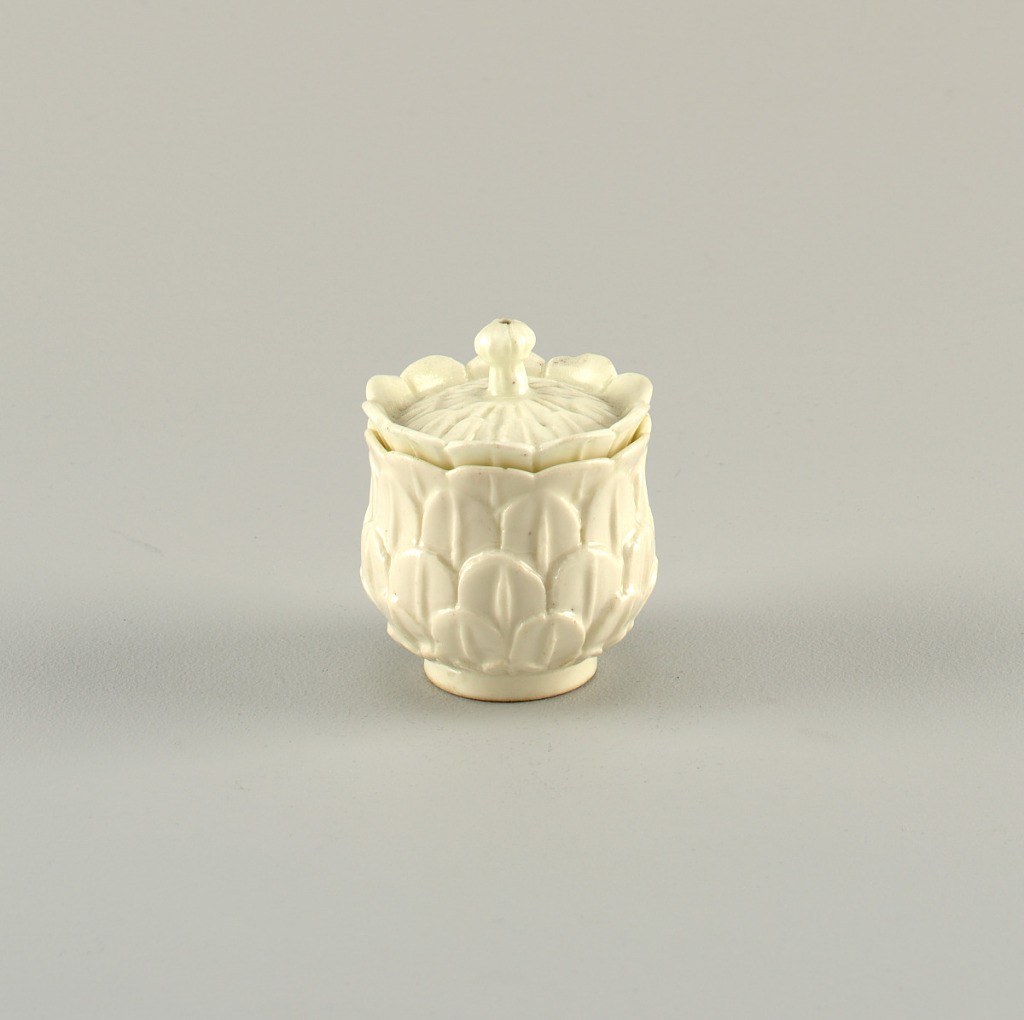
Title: Jar (One of a Pair)
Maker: Saint-Cloud Porcelain Manufactory, French, active by 1693 - 1766
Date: ca. 1725–1750
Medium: soft paste porcelain
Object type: jar
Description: On plain foot, an inverted bell-shaped cup; the outside covered with relief-cut artichoke leaves, forming scalloped edge above inner rim. Cover with slight dome, covered with relief-cute artichoke leaves, and a row of standing leaves around edge. Four-leaf knob finial. Undecorated.